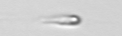
Label: flagellate_morphotype3